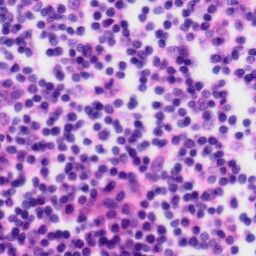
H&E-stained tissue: Tonsil